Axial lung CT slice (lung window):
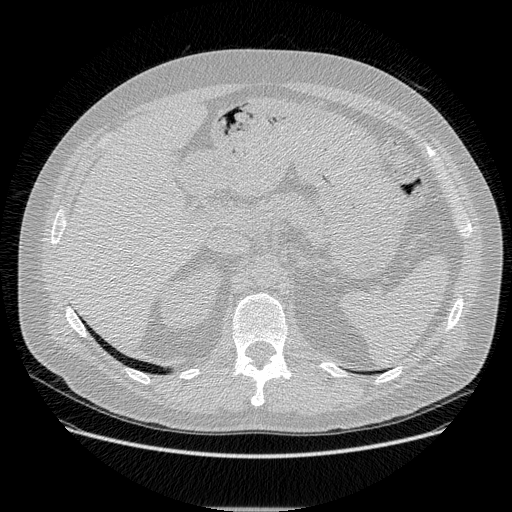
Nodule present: no